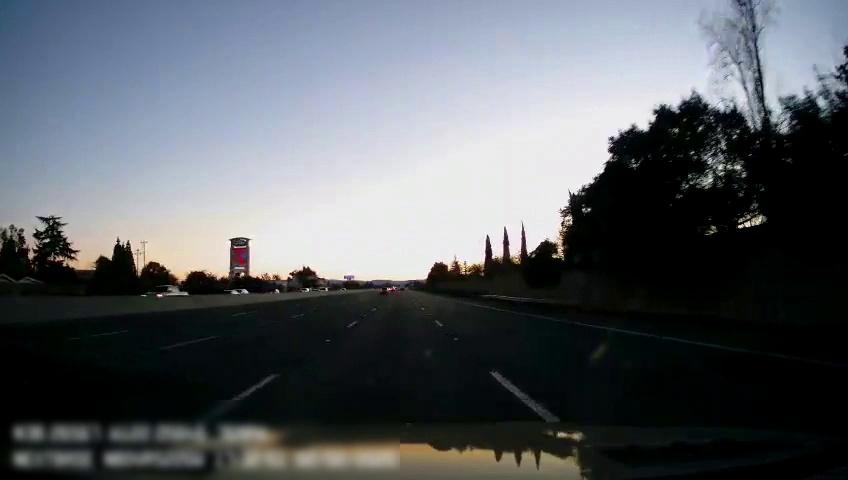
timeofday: Day
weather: Sunny
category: Drivable Space
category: Vehicles | Truck
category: Vehicles | SUV
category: Vehicles | Car
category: Vehicles | SUV
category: Vehicles | SUV
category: Vehicles | SUV
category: Lanes | Current Lane
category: Lanes | Alternate Lane
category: Lanes | Alternate Lane
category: Lanes | Current Lane
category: Lanes | Alternate Lane